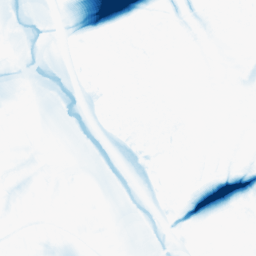
Category: morphological
Decomposition family: morphological_ellipse
Decomposition parameters: operation: closing
width: 50
height: 50
Upsampling method: sinc_hamming
Upsampling parameters: scale: 4
kernel_size: 8
Upsampling scale: 4